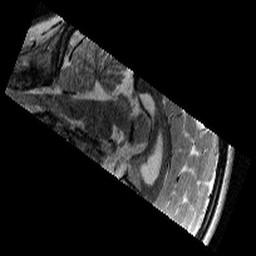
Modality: T2w
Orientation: sagittal
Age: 11
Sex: female
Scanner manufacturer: siemens
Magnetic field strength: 3 T
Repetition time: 9.23 s
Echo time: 0.067 s